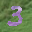
Label: 3